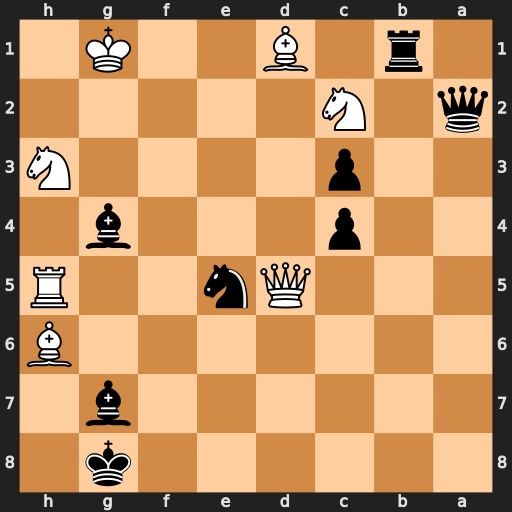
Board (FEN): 6k1/6b1/7B/3Qn2R/2p3b1/2p4N/q1N5/1r1B2K1
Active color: b
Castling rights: -
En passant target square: -
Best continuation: Nf7 Rg5 Rxd1+